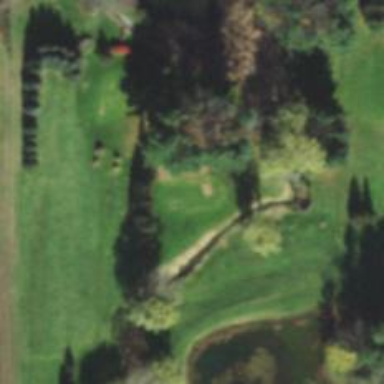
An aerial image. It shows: View of golf hole.